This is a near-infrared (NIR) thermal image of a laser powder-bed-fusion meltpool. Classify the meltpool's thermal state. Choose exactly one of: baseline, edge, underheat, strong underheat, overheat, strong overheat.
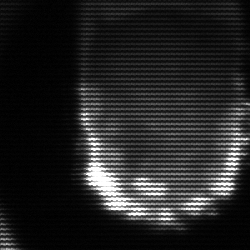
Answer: baseline